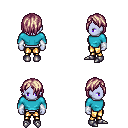
a pixel art fantasy rpg character, female body template, dark elf, purple skin, teal long-sleeve shirt, gold greaves, white blonde bangs hairstyle, white cloth bracers, metal boots, four views (front, back, left, right), 2x2 character sprite sheet, small pixel art, hard edges, no anti-aliasing